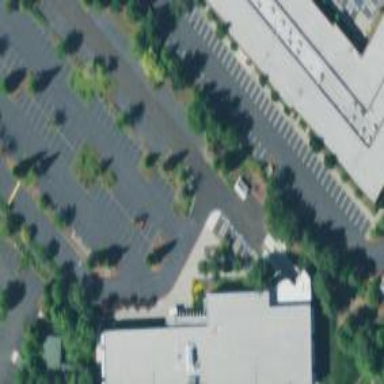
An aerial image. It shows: Parking space.